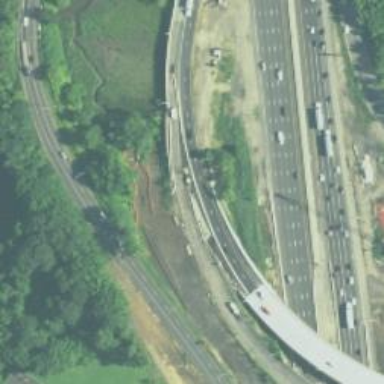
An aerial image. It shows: Interchange linking to motorway.